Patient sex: M
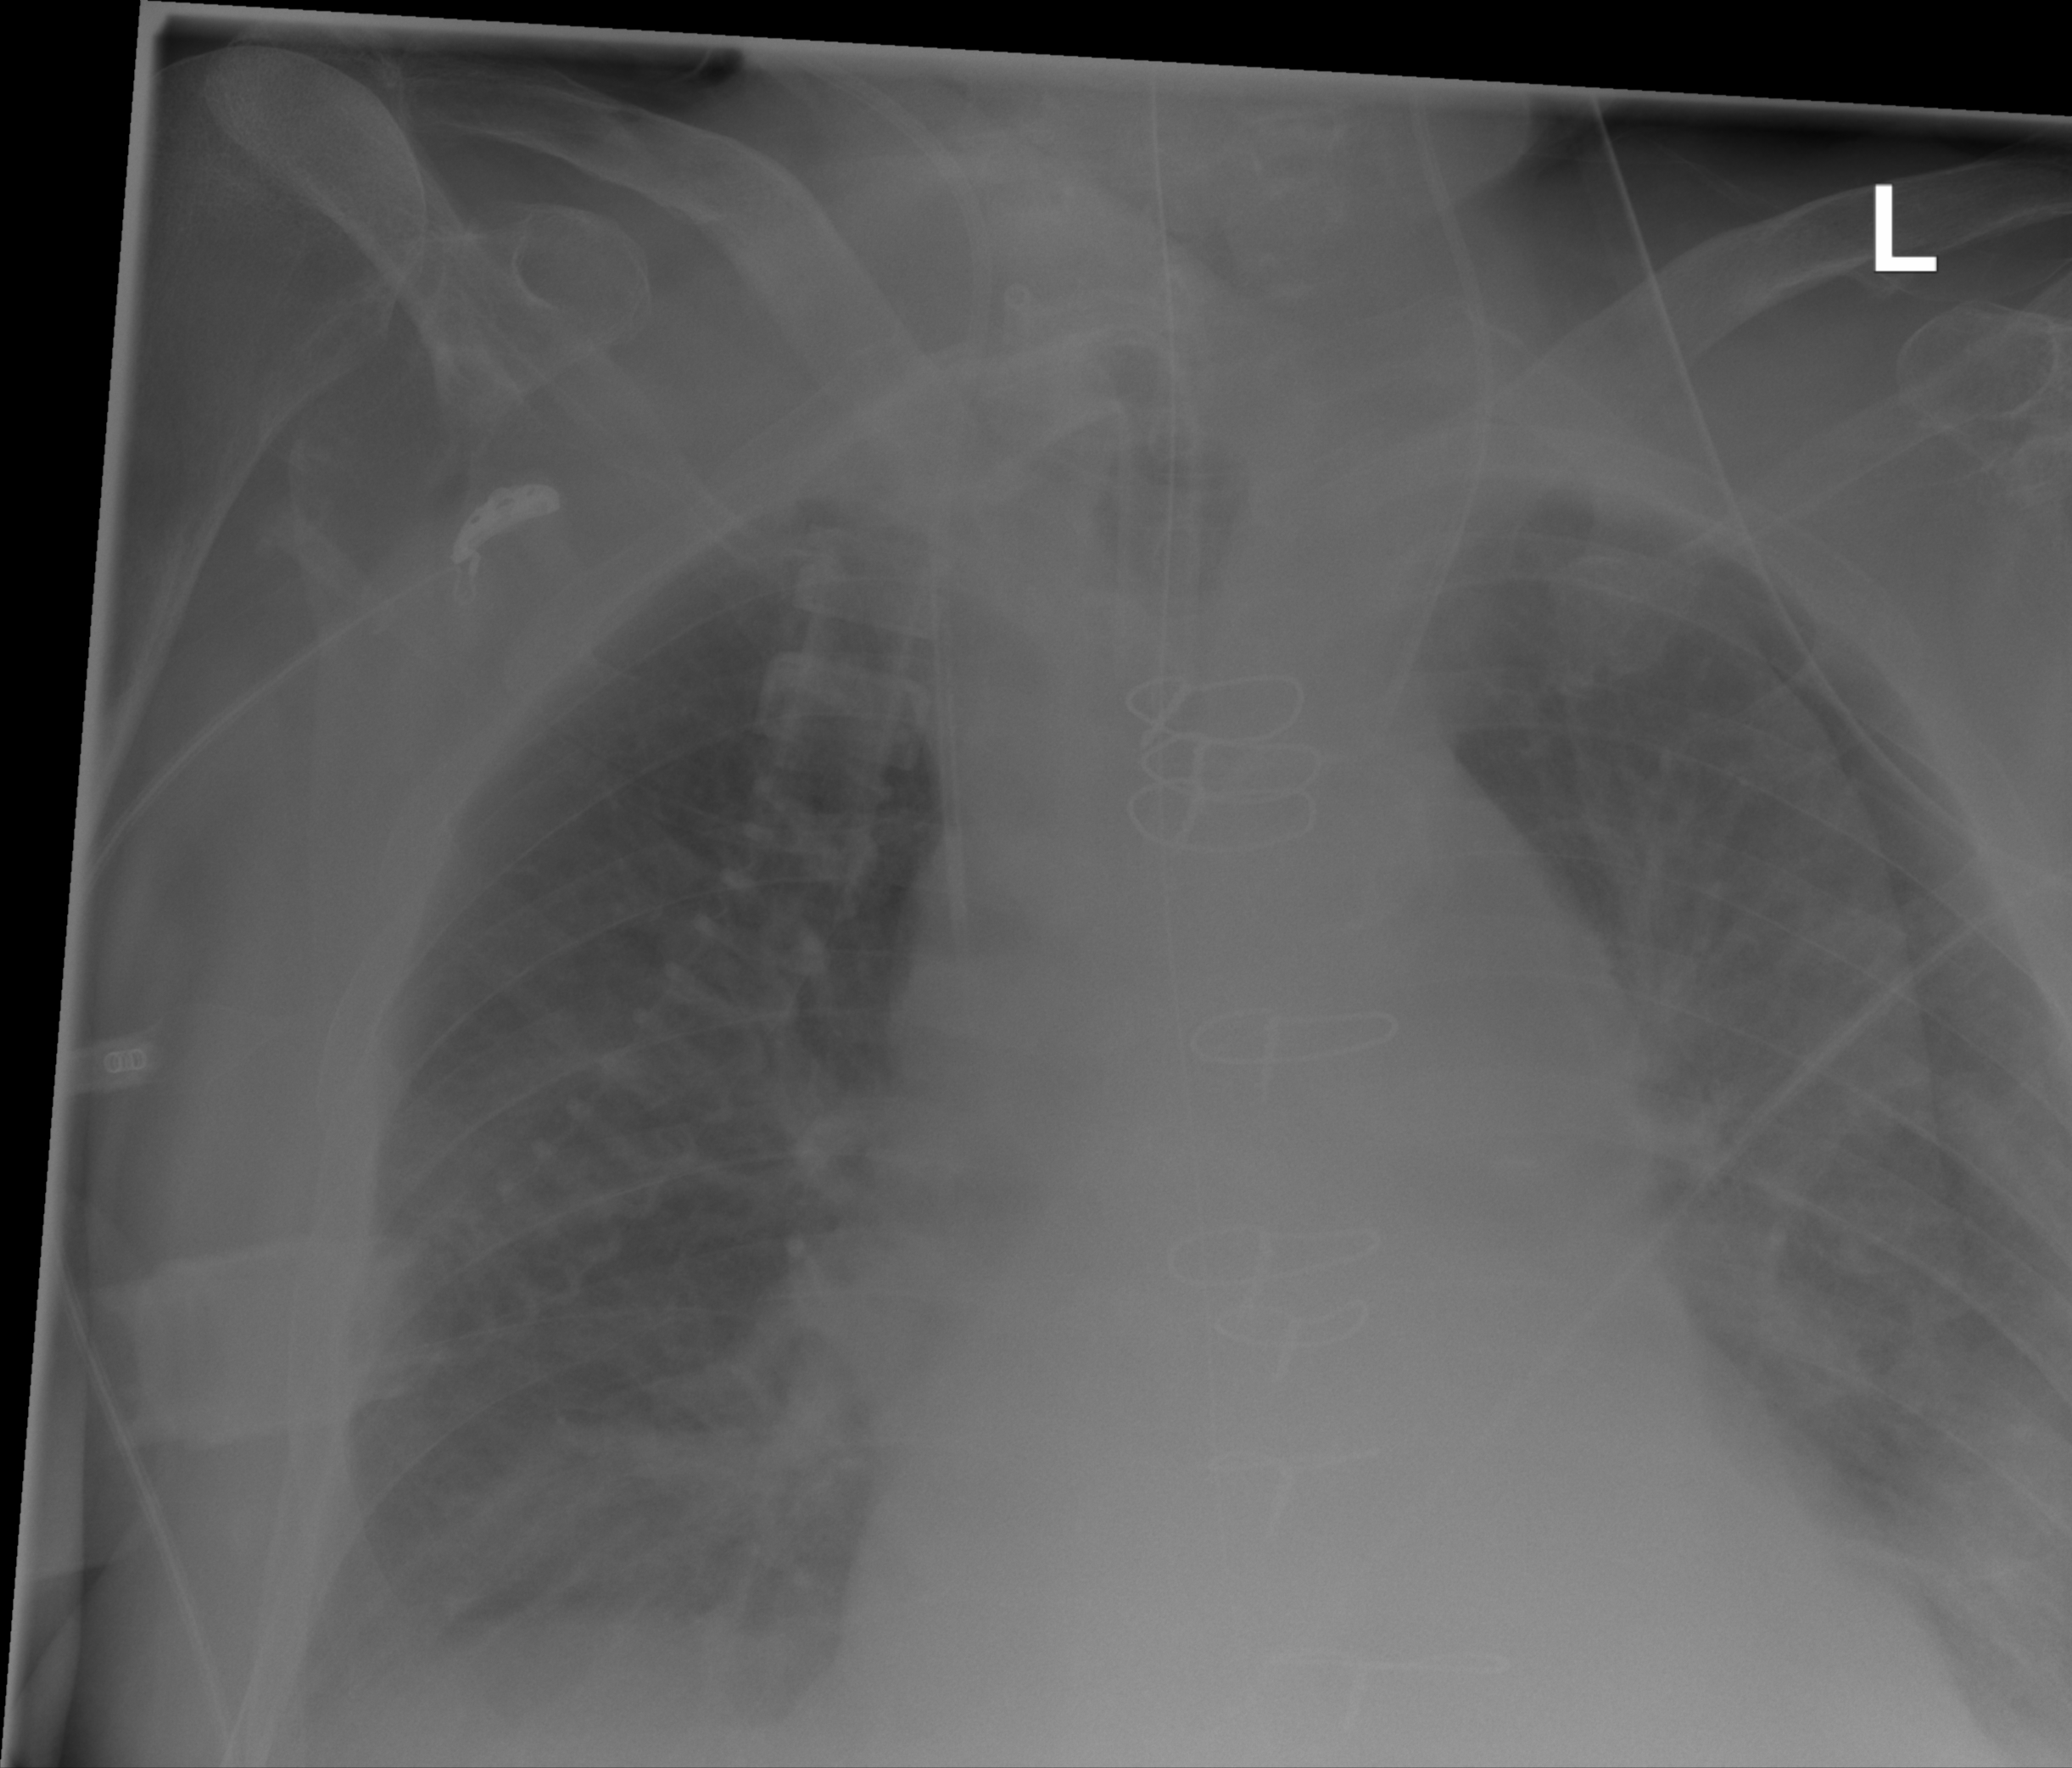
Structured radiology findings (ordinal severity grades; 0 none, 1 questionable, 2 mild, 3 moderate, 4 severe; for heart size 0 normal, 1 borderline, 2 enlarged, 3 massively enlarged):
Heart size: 2
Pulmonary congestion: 0
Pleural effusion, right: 0
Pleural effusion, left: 1
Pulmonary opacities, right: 1
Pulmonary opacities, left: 1
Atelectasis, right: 0
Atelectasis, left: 2